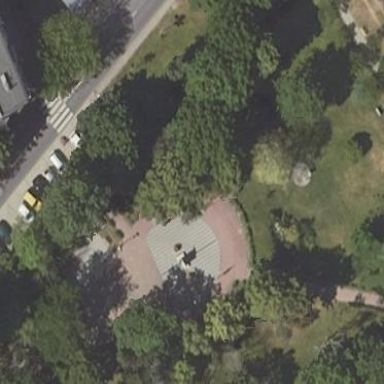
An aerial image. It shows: Park.